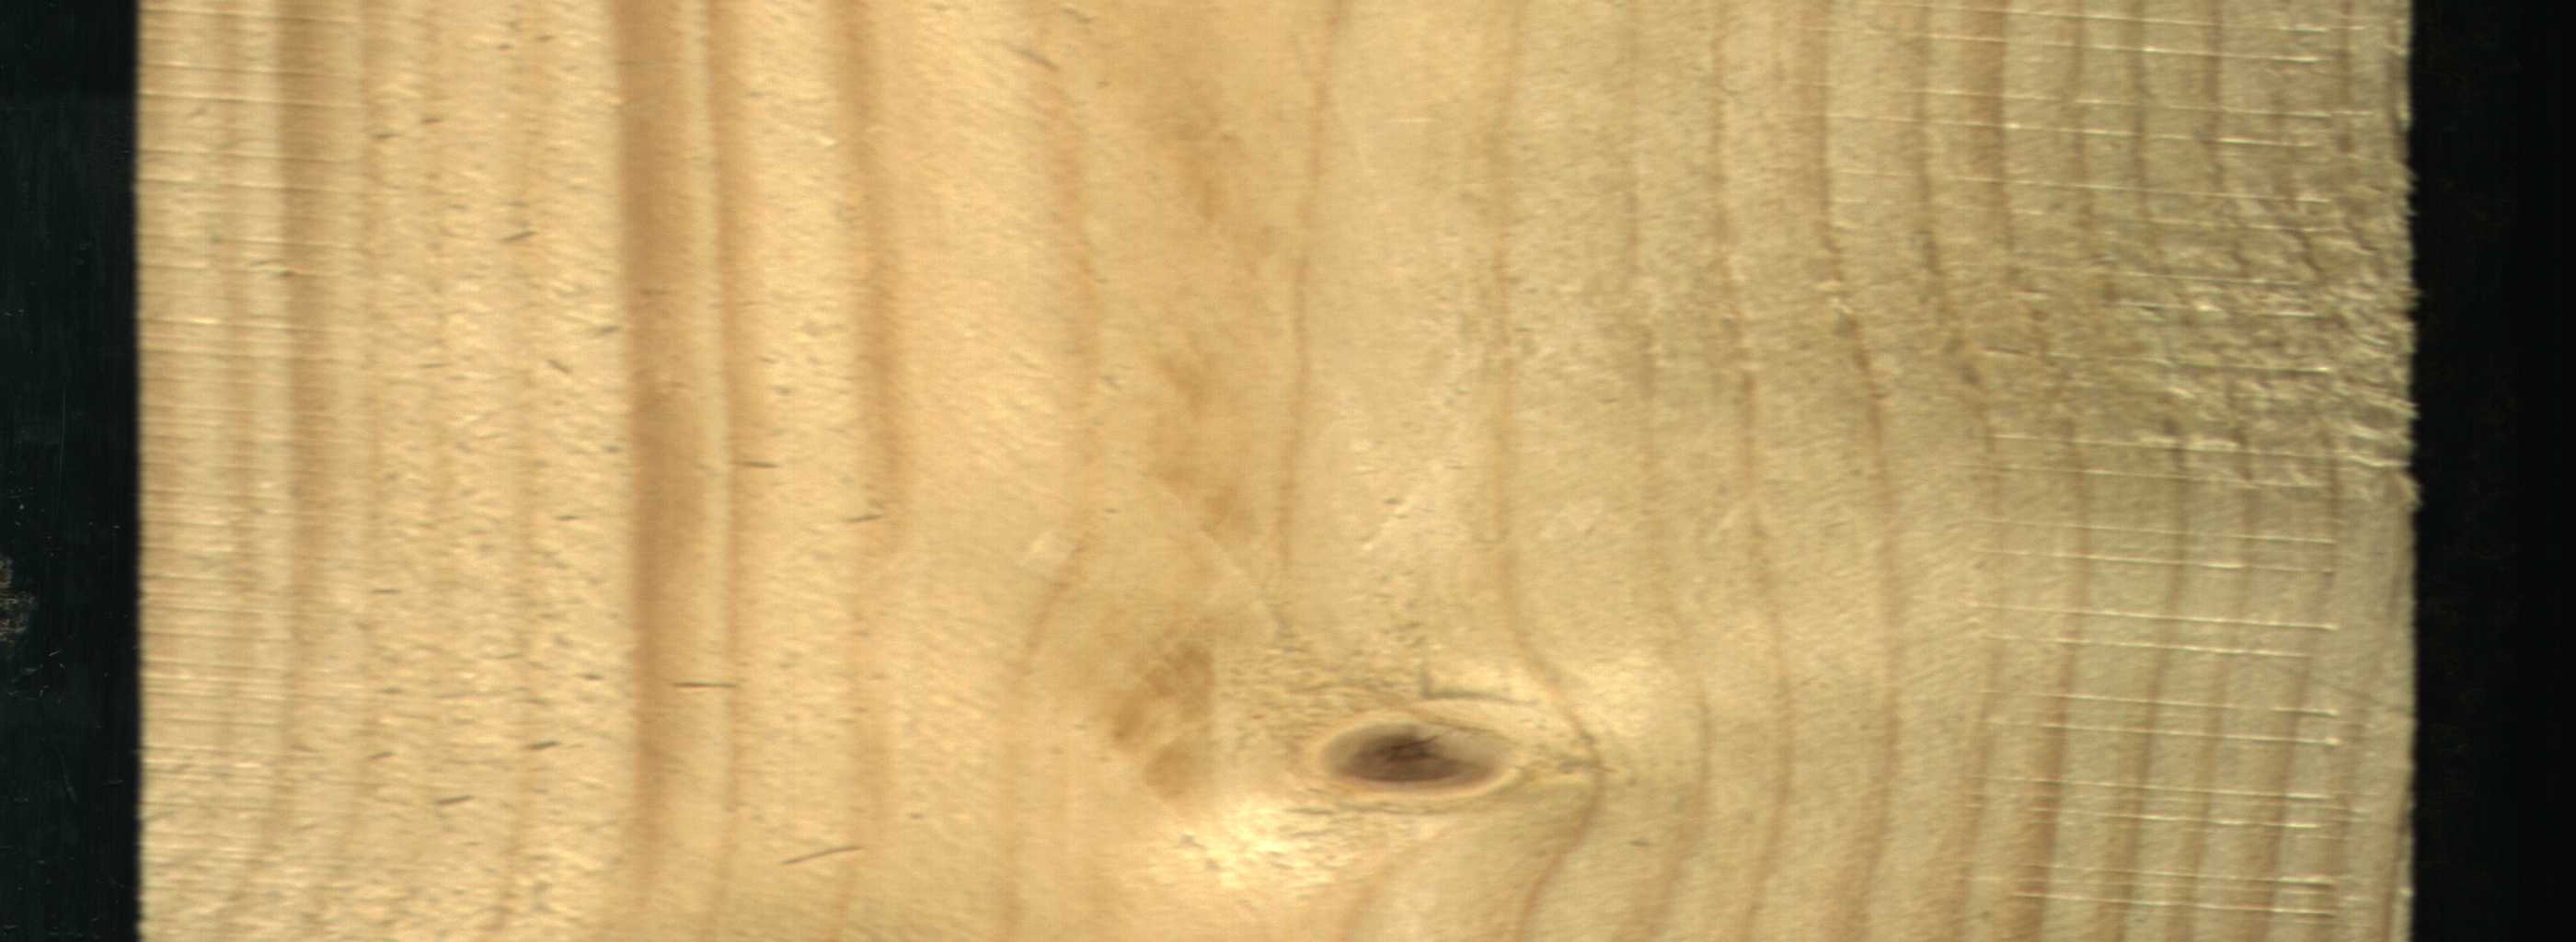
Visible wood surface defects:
Live_Knot